Field crop: maize
Growth stage: 2
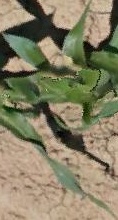
Species: maize